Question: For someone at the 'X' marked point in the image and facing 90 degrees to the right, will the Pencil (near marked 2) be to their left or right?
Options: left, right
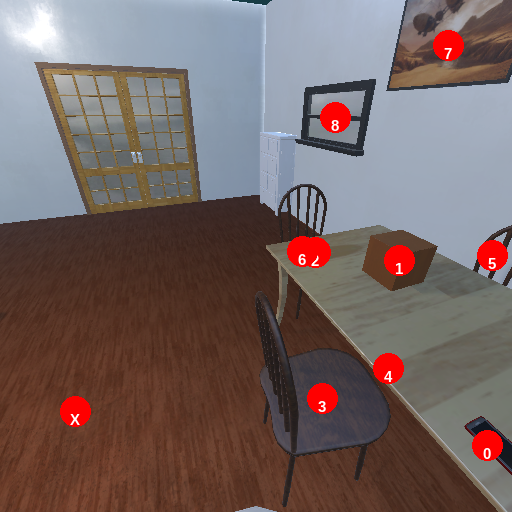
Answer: left